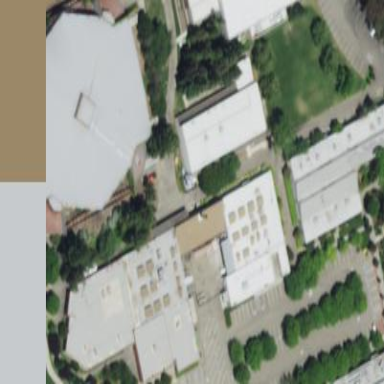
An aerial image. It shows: University building with adjoining fitness centre.